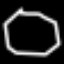
Label: octagon